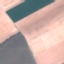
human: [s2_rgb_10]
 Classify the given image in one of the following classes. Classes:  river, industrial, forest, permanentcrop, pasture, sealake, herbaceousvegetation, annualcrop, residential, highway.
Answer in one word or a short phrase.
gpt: AnnualCrop